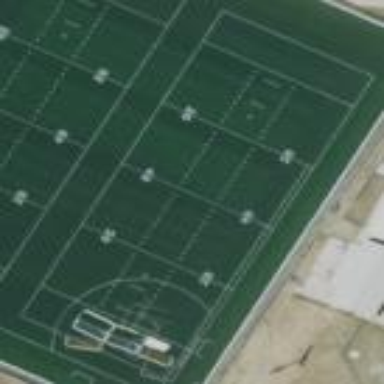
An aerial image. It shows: Soccer pitch for leisure land activities.